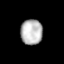
Tissue: lung
Cell type: T cells
Senescence score: 0.2182
Nuclear area (px): 541
Mean DAPI intensity: 185.078